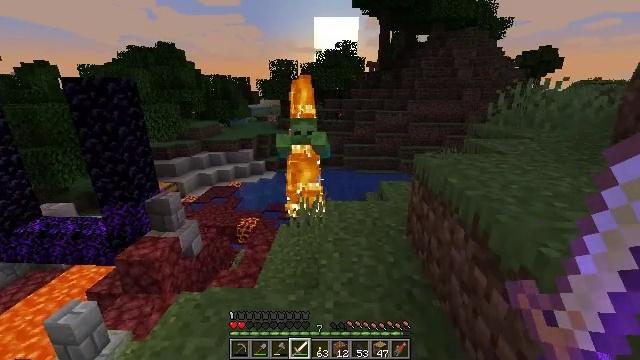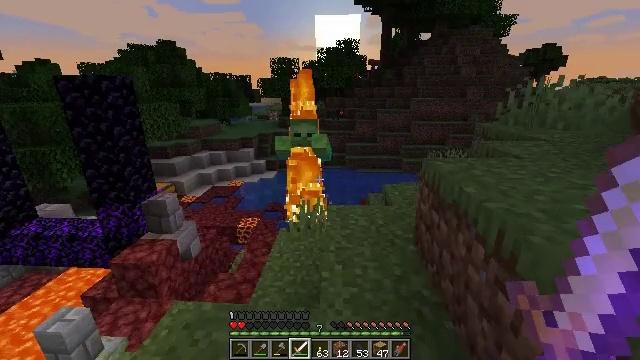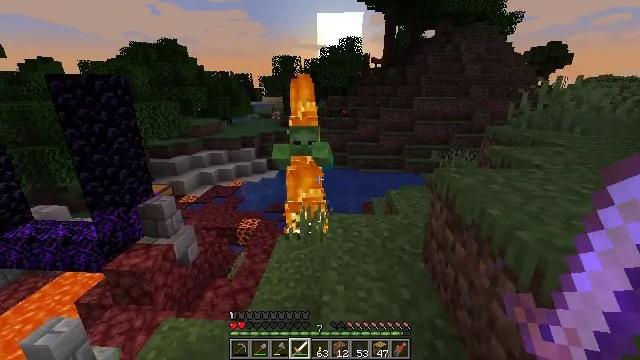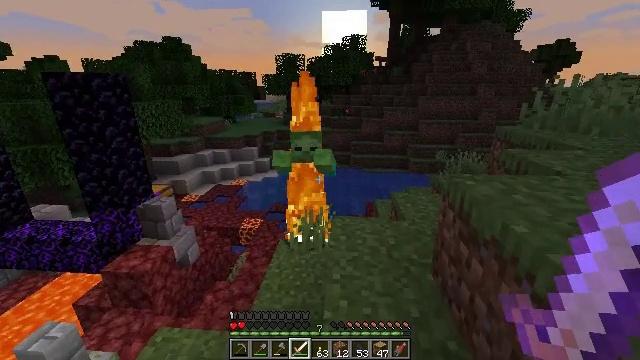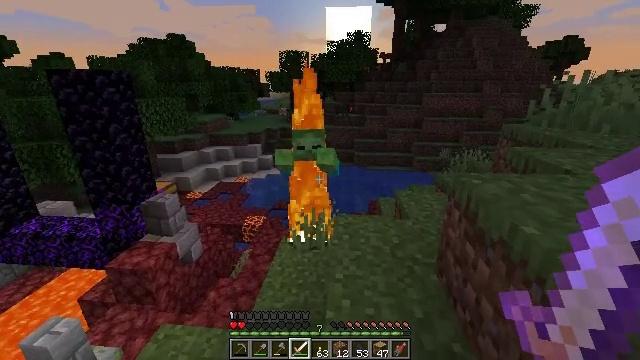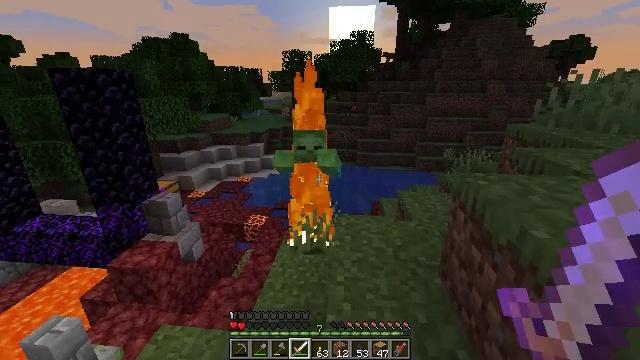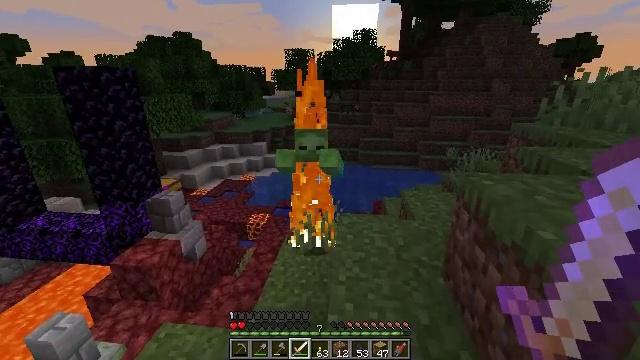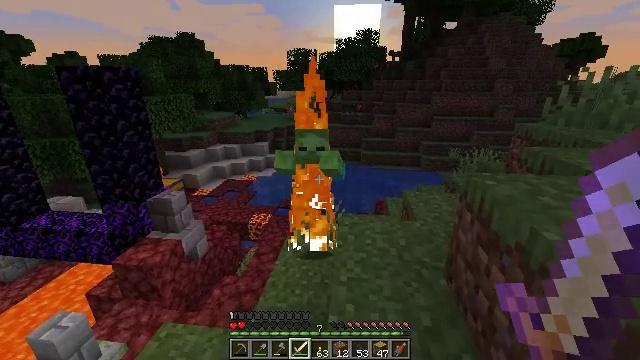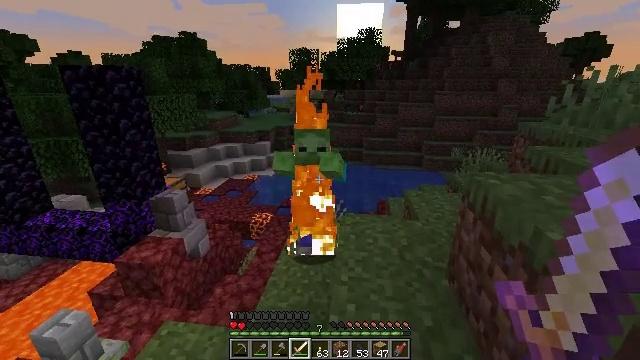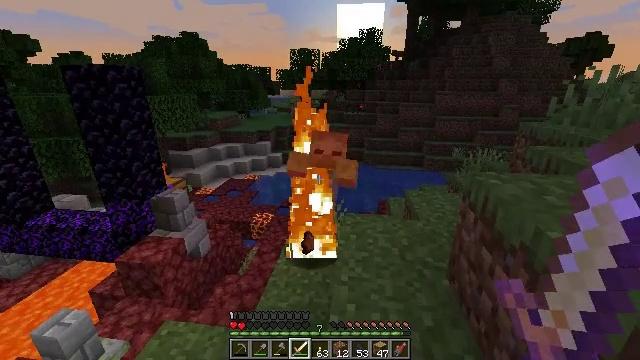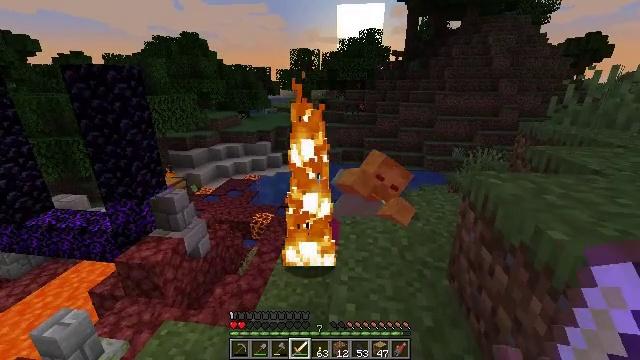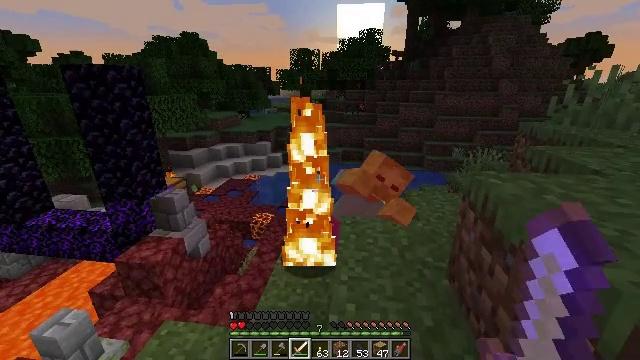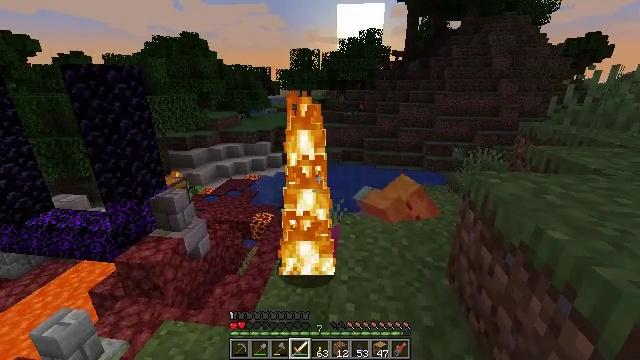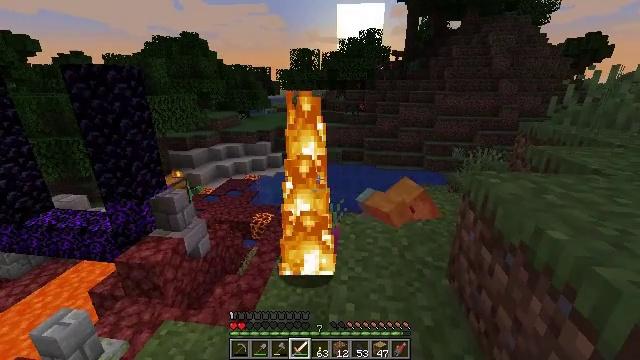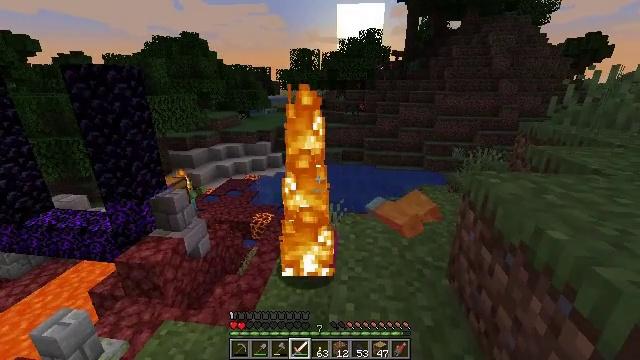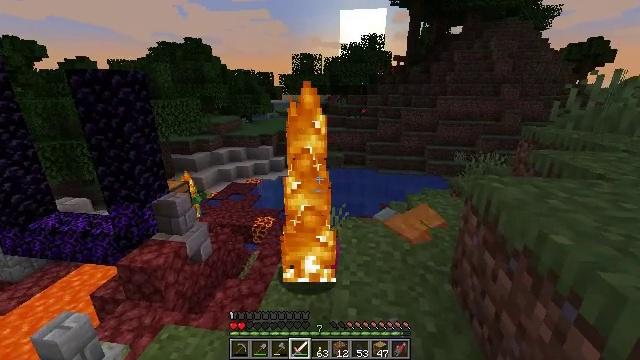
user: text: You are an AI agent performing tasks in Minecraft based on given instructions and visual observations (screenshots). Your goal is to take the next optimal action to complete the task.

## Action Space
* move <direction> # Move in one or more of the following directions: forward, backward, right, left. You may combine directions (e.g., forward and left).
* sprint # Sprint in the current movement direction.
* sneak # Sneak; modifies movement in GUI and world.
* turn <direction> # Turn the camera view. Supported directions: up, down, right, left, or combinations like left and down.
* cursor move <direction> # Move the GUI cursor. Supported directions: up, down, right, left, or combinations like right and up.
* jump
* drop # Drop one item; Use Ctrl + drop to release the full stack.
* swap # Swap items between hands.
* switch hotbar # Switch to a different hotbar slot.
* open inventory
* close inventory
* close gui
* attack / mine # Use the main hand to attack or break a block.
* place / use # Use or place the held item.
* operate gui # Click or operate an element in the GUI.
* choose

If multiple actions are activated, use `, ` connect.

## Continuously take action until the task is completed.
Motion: motion action
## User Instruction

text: Combat the zombie.
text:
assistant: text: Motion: move forward
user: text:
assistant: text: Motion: move forward
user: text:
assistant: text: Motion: no_op
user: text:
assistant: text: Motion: no_op
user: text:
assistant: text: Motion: no_op
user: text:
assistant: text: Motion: no_op
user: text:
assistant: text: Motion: no_op
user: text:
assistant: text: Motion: no_op
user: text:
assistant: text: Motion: no_op
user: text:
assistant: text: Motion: attack / mine
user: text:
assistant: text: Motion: attack / mine
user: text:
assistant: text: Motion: attack / mine
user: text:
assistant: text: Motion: attack / mine
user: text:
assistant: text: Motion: no_op
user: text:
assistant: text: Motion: no_op
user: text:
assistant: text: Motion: move back
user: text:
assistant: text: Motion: move back
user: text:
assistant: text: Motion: move back
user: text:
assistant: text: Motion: move back
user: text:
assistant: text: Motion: no_op
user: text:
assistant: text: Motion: no_op
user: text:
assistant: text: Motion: move forward
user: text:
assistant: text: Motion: move forward
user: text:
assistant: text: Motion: move forward
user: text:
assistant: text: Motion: move forward
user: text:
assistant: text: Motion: move forward
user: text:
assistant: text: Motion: move forward, turn down
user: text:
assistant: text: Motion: turn down
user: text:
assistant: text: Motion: turn down
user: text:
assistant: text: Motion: turn down